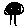
Label: tree